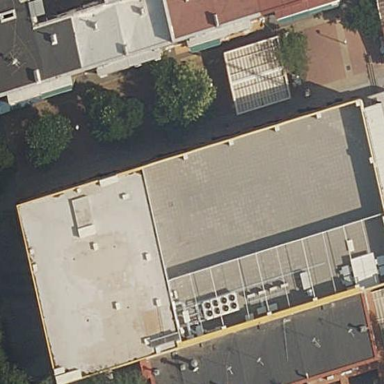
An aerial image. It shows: Supermarket building.